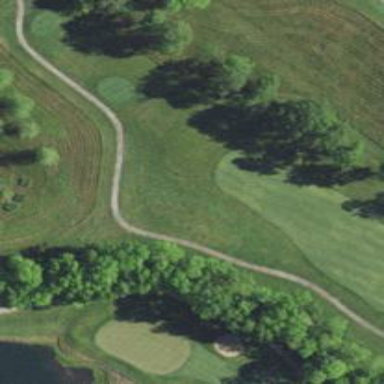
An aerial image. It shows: Service road used as golf cart path.